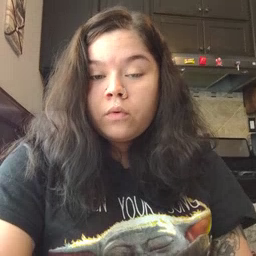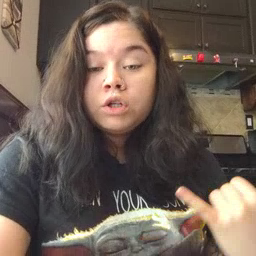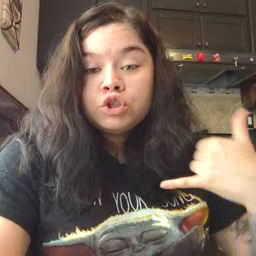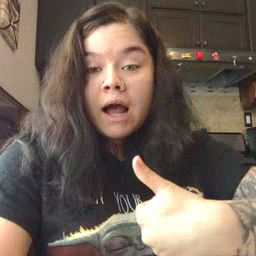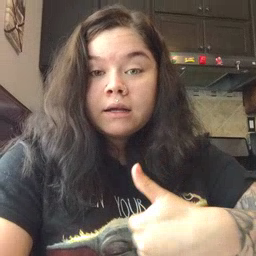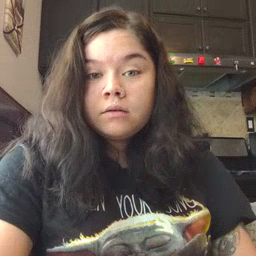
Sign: jacket